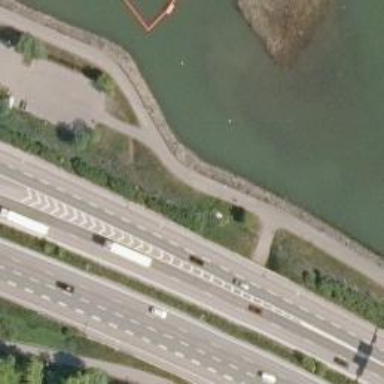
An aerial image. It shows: Asphalt motorway link.